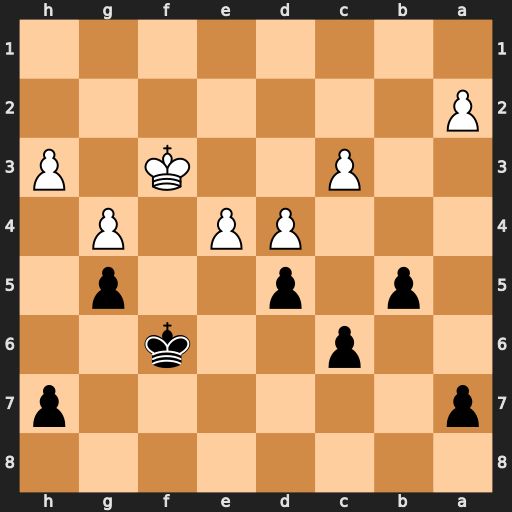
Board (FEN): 8/p6p/2p2k2/1p1p2p1/3PP1P1/2P2K1P/P7/8
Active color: b
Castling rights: -
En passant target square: -
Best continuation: dxe4+ Kxe4 Ke6